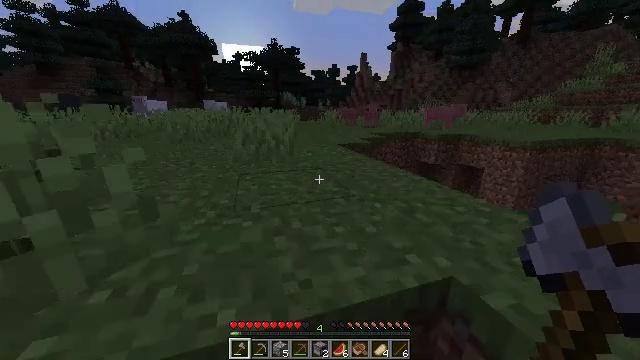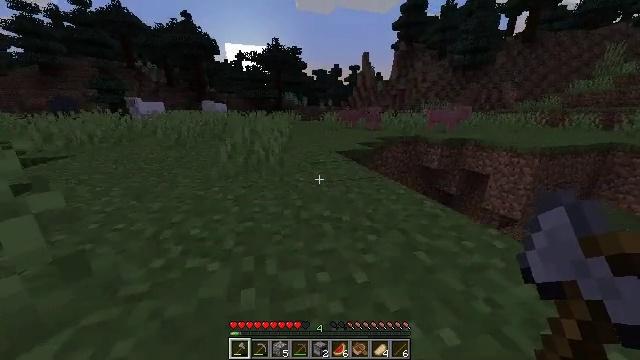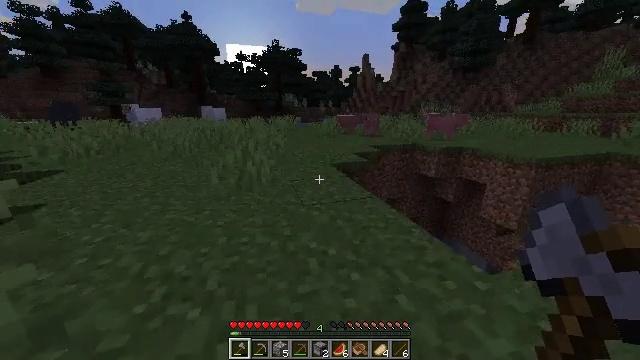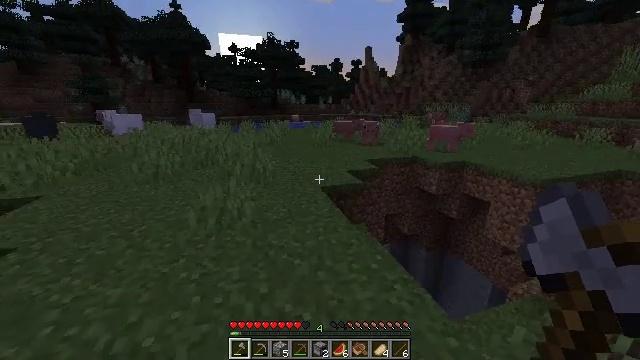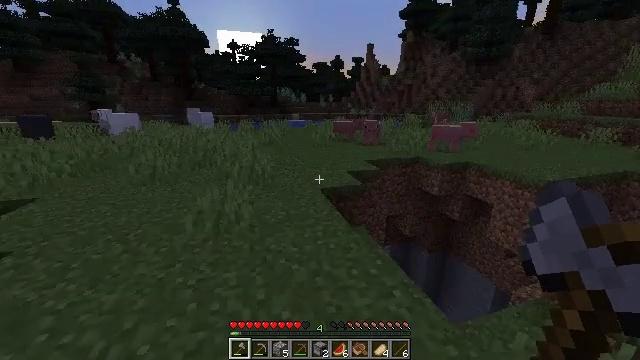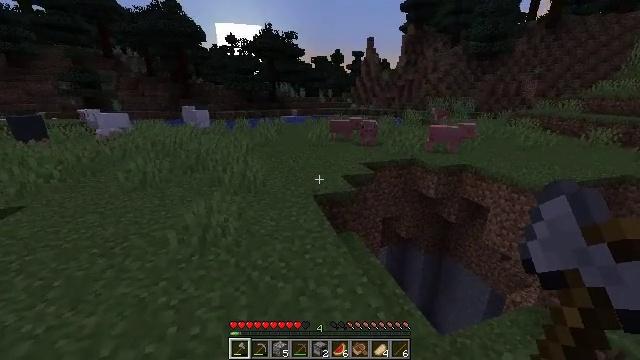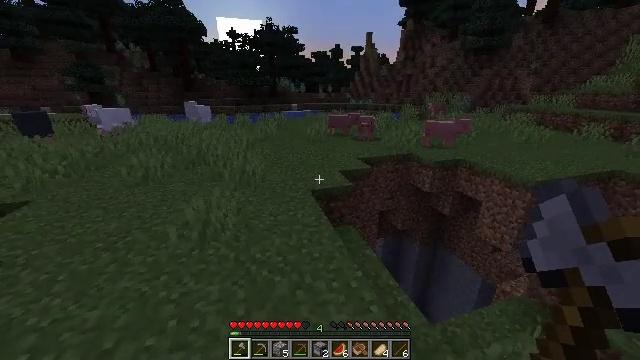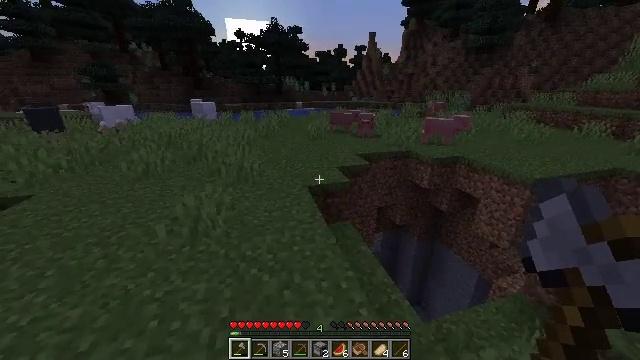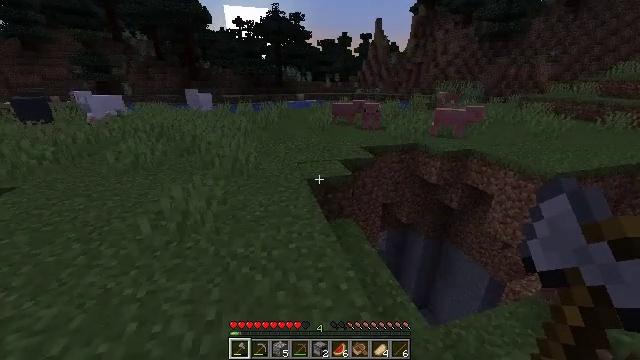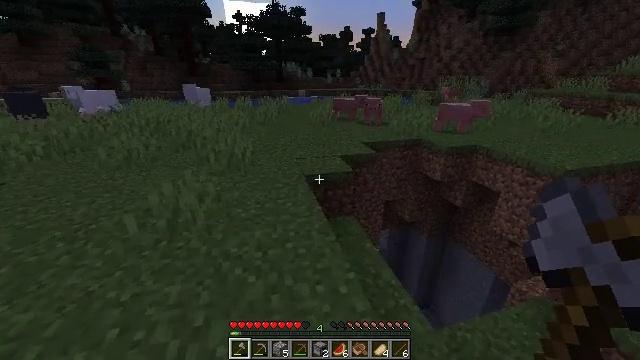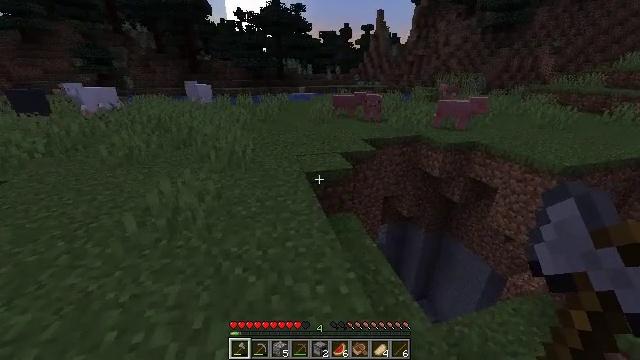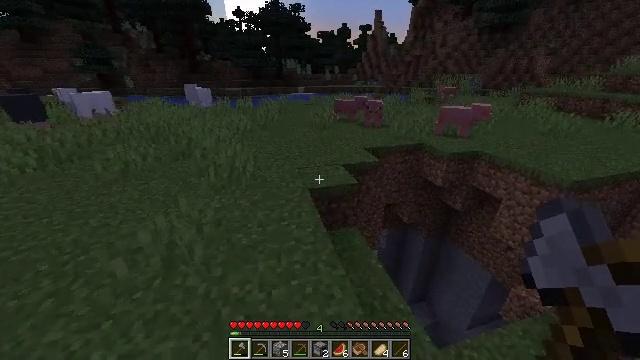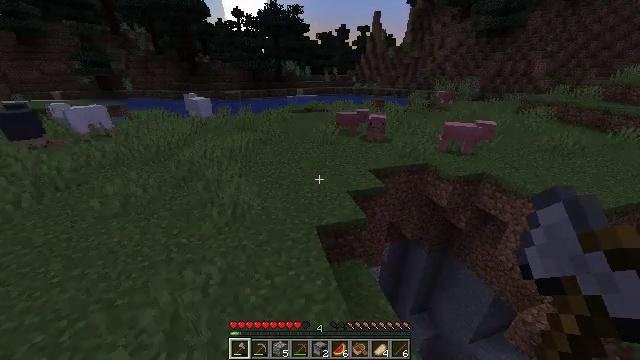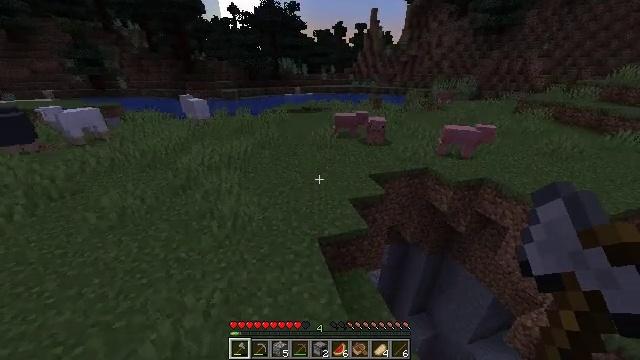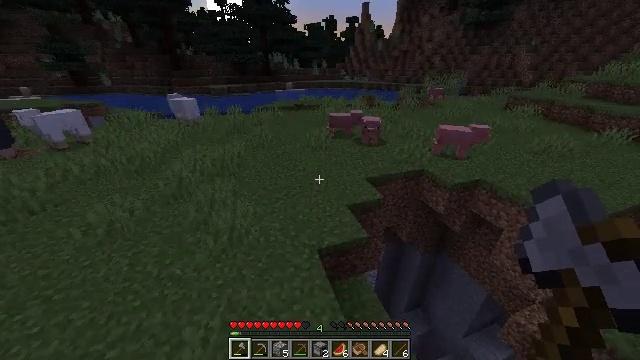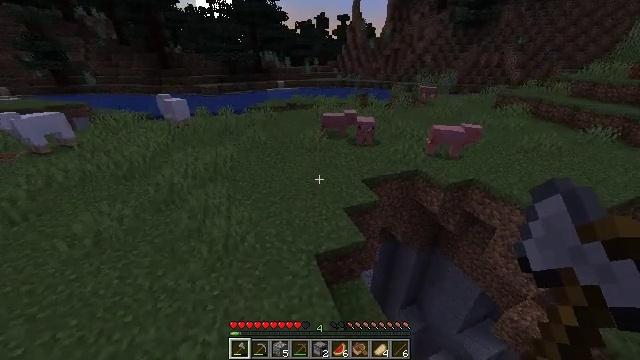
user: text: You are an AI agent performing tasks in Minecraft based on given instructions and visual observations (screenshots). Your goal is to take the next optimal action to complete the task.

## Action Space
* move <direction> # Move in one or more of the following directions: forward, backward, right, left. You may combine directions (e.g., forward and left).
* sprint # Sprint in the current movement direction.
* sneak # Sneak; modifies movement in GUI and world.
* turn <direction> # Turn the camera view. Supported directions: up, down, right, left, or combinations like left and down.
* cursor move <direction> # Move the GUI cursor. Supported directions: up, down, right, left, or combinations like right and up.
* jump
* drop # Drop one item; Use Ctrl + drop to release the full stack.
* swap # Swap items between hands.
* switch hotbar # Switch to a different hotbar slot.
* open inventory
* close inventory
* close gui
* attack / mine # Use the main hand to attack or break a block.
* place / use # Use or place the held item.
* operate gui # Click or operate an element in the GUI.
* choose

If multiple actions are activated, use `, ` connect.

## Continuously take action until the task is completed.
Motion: motion action
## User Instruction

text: Hunt a pig.
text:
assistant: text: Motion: move forward, sprint, jump
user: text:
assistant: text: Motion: move forward, sprint, jump
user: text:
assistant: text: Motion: move forward, sprint, jump
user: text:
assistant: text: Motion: move forward, sprint, jump
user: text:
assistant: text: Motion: move forward, sprint, turn down, jump
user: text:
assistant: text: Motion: move forward, sprint, turn down, jump
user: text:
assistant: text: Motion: move forward, sprint, turn left and down, jump
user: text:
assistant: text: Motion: move forward and move left, sprint, jump
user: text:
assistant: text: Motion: move forward and move left, sprint, jump
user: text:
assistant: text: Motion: move forward and move left, sprint, turn down, jump
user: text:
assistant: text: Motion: move forward and move left, sprint, jump
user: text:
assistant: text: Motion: move forward and move left, sprint, jump
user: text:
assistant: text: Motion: move forward and move left, sprint, jump
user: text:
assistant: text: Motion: move forward, sprint, turn right and down, jump
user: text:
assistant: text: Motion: move forward, sprint, turn right, jump
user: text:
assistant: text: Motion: move forward, sprint, turn right, jump
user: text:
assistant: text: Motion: move forward, sprint, turn right, jump
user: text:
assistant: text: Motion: move forward, sprint, turn right, jump
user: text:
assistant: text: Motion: move forward, sprint, turn right, jump
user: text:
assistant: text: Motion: move forward, sprint, turn right, jump
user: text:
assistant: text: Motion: move forward, sprint, turn right, jump
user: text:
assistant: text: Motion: move forward, sprint, turn right, jump
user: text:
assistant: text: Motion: move forward, sprint, turn right, jump
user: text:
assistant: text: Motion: move forward, sprint, turn right, jump
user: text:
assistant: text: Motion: move forward, sprint, turn right, jump
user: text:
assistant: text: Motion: move forward, sprint, turn right, jump
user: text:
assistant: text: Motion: move forward, sprint, jump
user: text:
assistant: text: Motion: move forward, sprint, turn right
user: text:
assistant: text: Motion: move forward, sprint
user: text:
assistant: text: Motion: move forward, turn down